Question: How to add action buttons to the easy-button plugin as shown here?

'''
L.easyButton('glyphicon-refresh', function(){
},{position:'topright'}).addTo(map)
'''
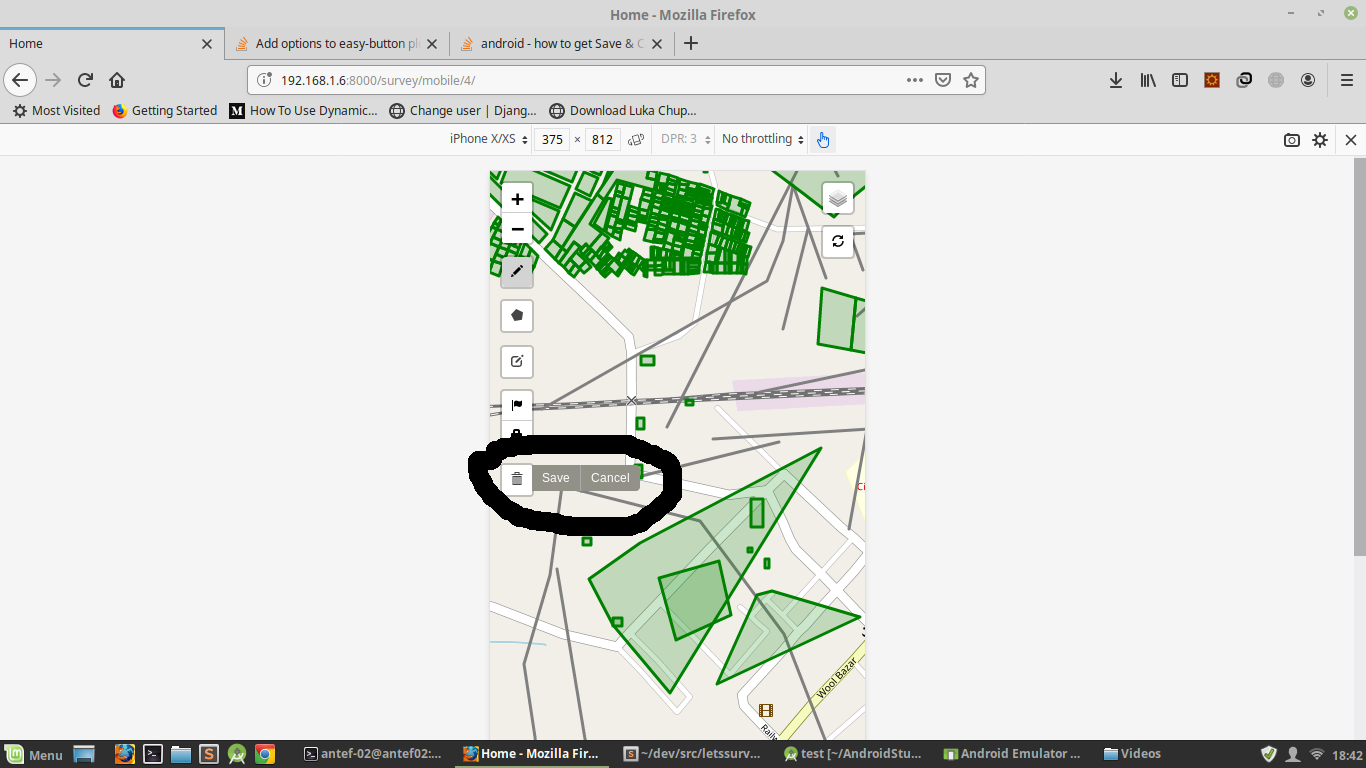
Answer: Cannot be done.
The functionality you're pointing out is "multiple actions per button". That feature is present in Leaflet.draw's <URL>.
That functionality is present in Leaflet-easy-button.
For clarity: The screenshot in the question seems to use Leaflet.draw, Leaflet-easy-button.